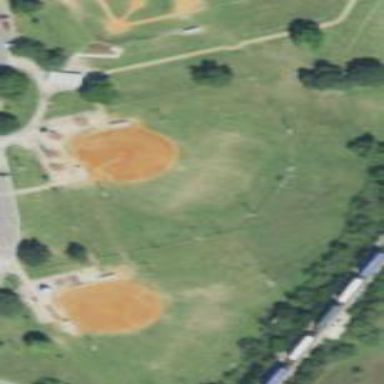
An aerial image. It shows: Baseball pitch for leisure land activities.